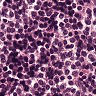
Metastatic tissue present: no